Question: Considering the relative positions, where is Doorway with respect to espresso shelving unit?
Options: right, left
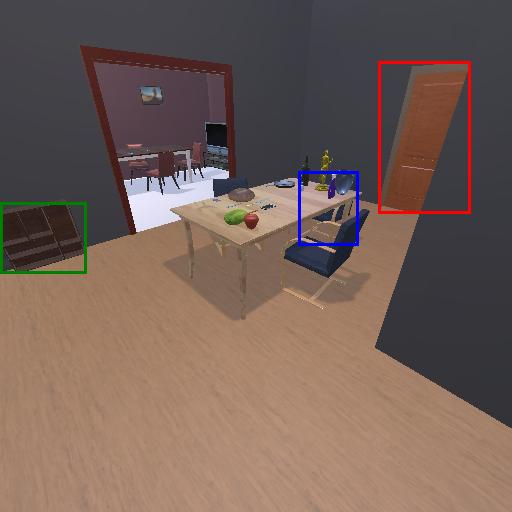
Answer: right